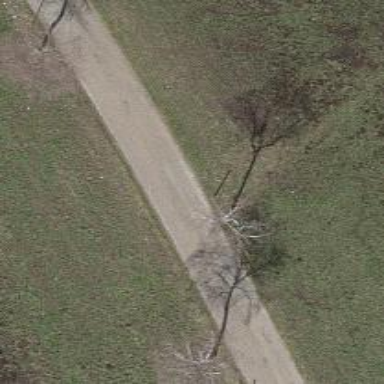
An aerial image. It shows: Broadleaved tree with lush foliage.